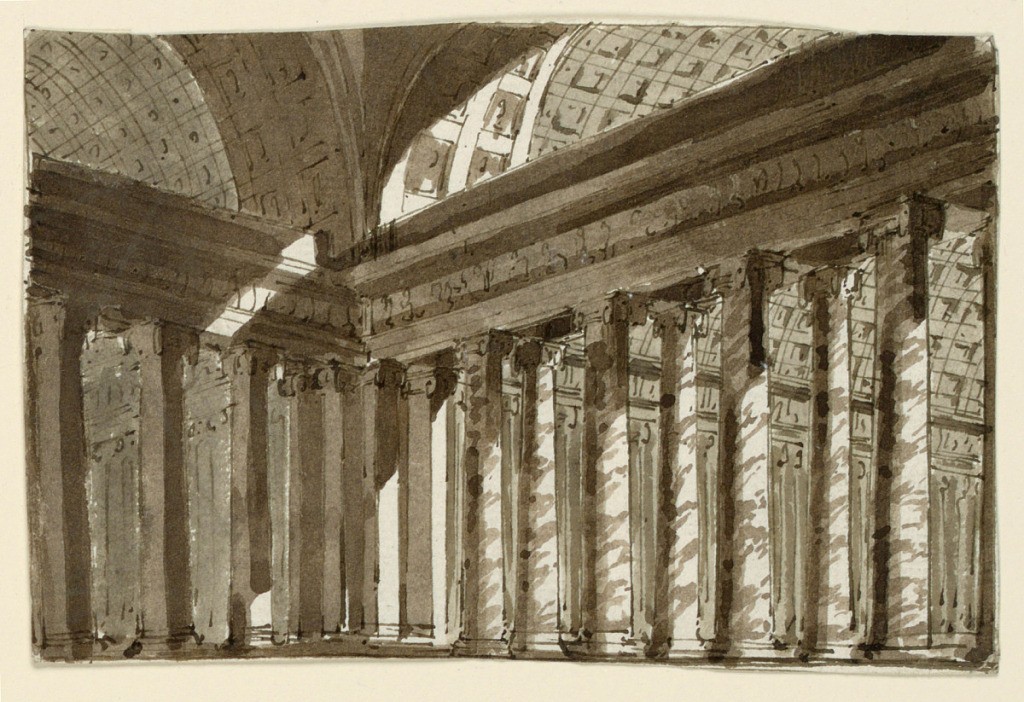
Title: Stage Design, Interior of Hall
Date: early 19th century
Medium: Pen and bistre ink, brush and wash on paper
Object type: Drawing
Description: Horizontal rectangle. Vast hall supported by columns.